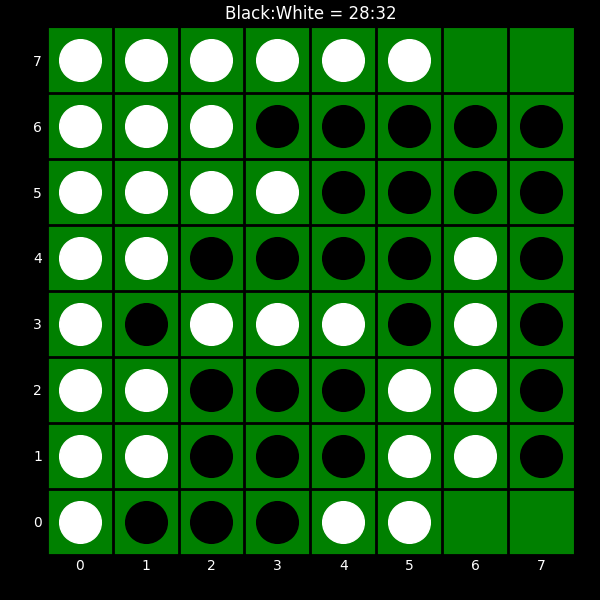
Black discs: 28
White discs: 32